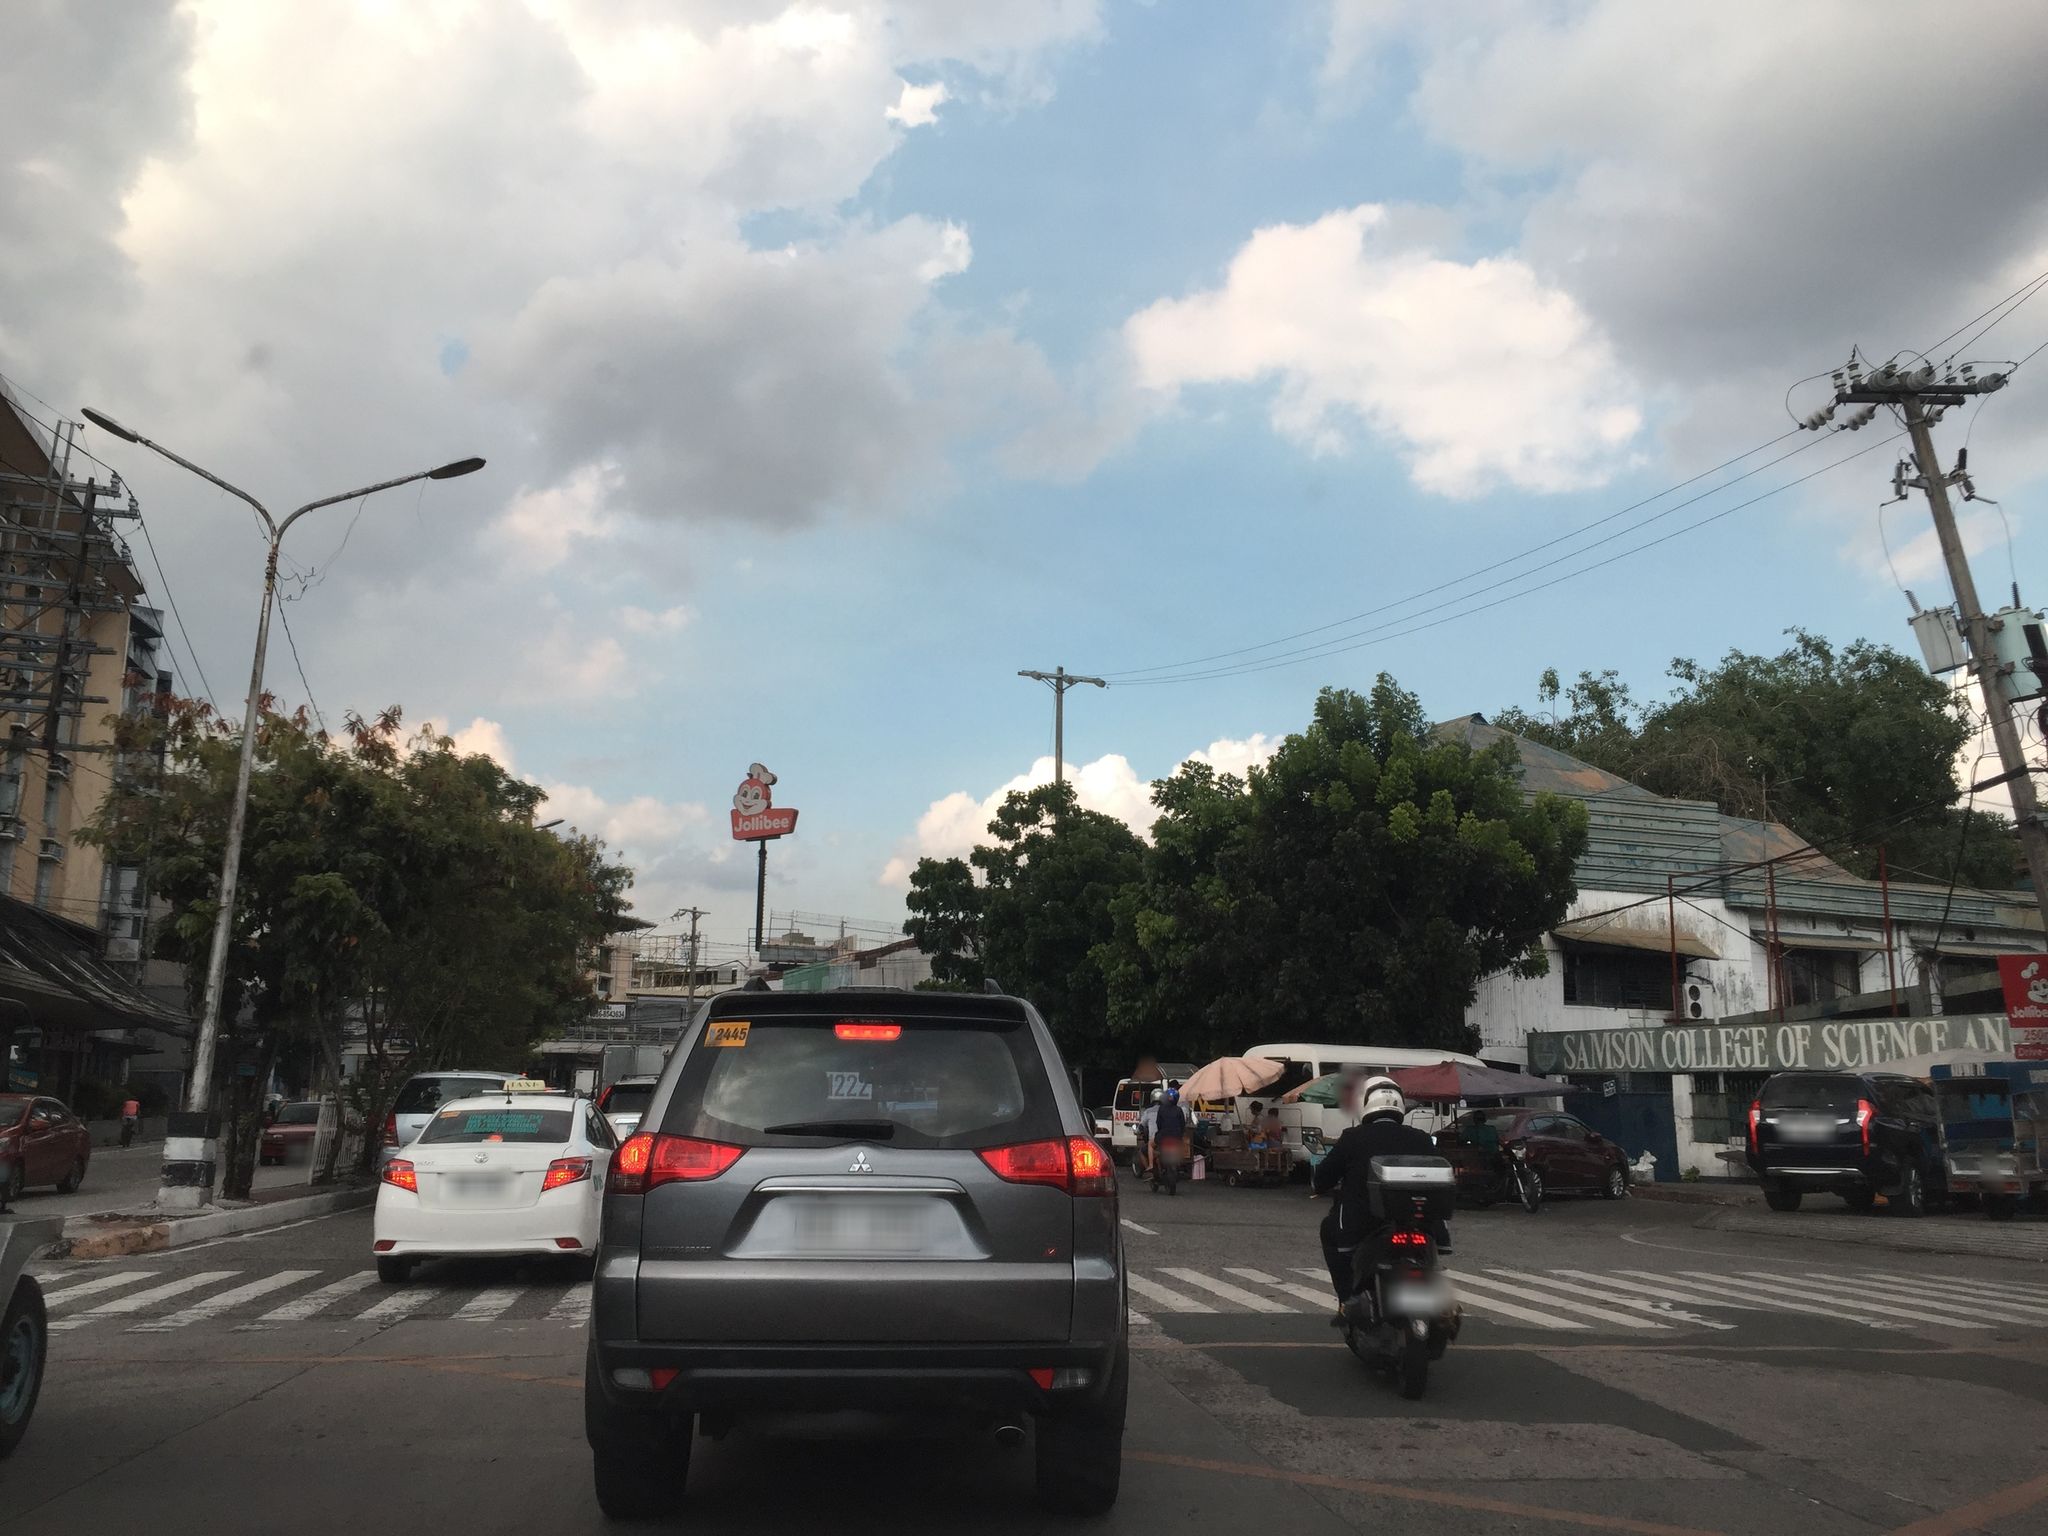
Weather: cloudy
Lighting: day
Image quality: good
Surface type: driving surface
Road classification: unclassified
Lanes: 2
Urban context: urban centre
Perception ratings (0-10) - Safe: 1.85, Lively: 9.3, Beautiful: 6.88, Boring: 4.35, Depressing: 6.38, Wealthy: 3.13